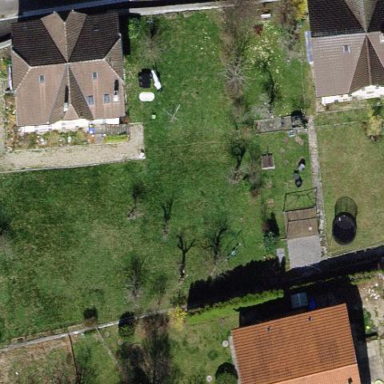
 designed for leisure activities on land."